Question: I'm adding tables to a word document, and there seems to be an automatic margin that is applied to it. I can move it to the left manually when the word document is open, but I want to be able to do this automatically using my C# code.

How can I do this using com and C#?
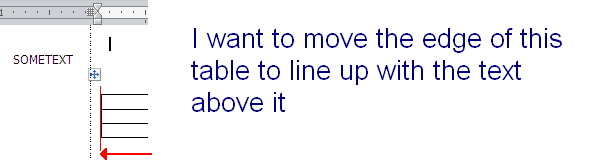
Answer: I usually find the best way to find the API method is to record a macro and look at the VB generated. Converting this to C# gives:
Selection.Tables(1).Rows.SetLeftIndent(5.4, RulerStyle.wdAdjustNone);